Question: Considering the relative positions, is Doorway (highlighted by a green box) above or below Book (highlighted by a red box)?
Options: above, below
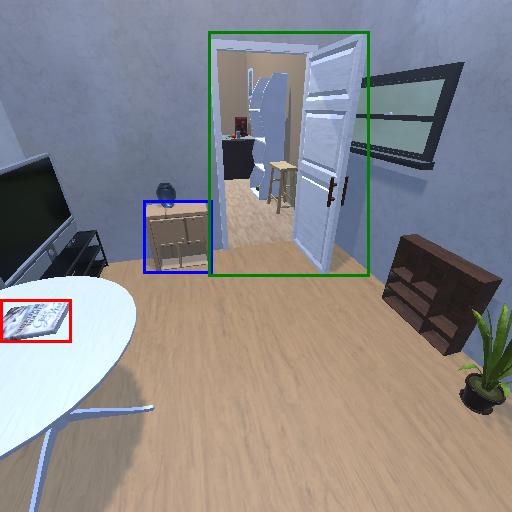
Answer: above